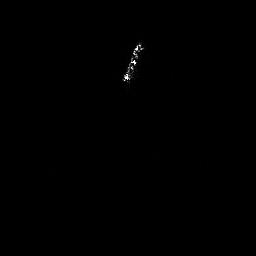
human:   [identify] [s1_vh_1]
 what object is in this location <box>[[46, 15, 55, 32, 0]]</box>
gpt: <ref>1 medium ship at the top</ref>